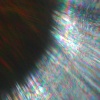
Label: sunburn